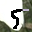
Label: 5